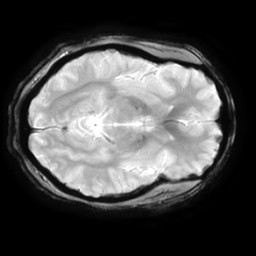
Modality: T2starw
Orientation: axial
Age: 23
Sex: female
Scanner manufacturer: ge
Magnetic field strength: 3 T
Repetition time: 0.65 s
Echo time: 0.02 s